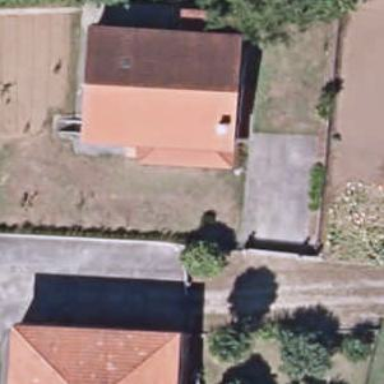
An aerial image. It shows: Simple house.